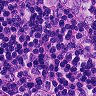
Metastatic tissue present: yes